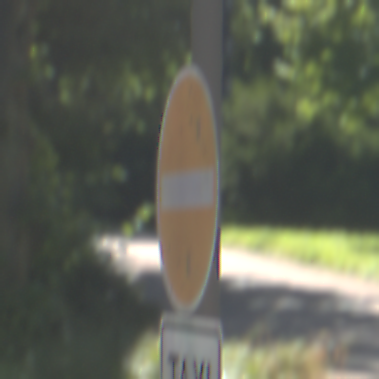
Verkehrszeichen: VerbotDerEinfahrt
Zusatzzeichen unten: BesondereFahrzeugeUndTransportgueter1
Umgebung: Outdoor, RoadRail
Tageszeit: Midday
Wetter: Clear
Licht: Natural
Jahreszeit: NotSpecified
Kontrast: HighContrast